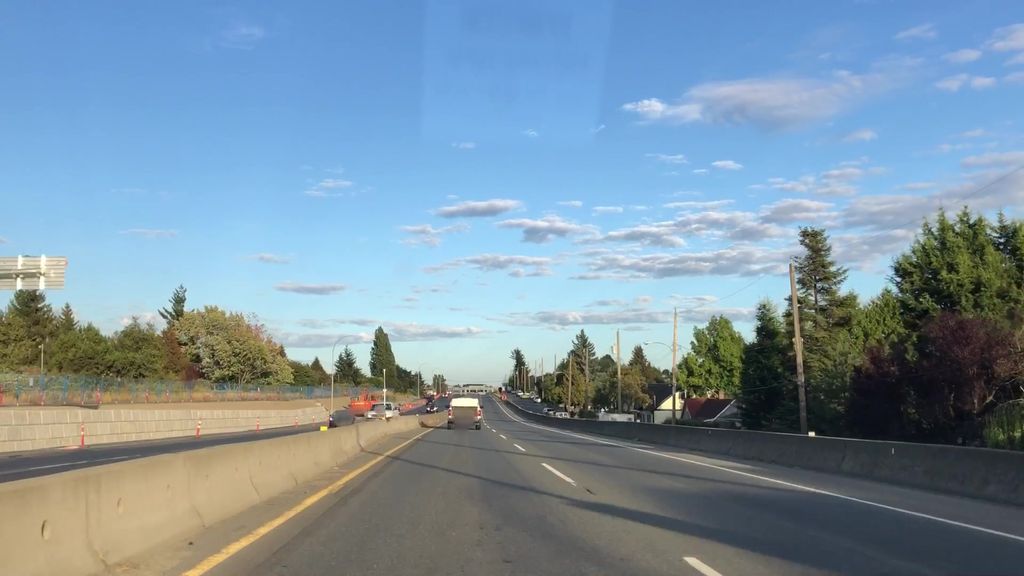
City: victoria